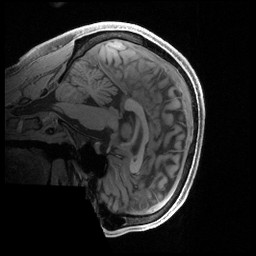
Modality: T1w
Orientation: sagittal
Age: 29
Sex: male
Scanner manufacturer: siemens
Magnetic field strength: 3 T
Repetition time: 2.4 s
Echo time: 0.00222 s